Aerial crown-view tile of a tropical tree (Barro Colorado Island, Panama), acquired 20250715:
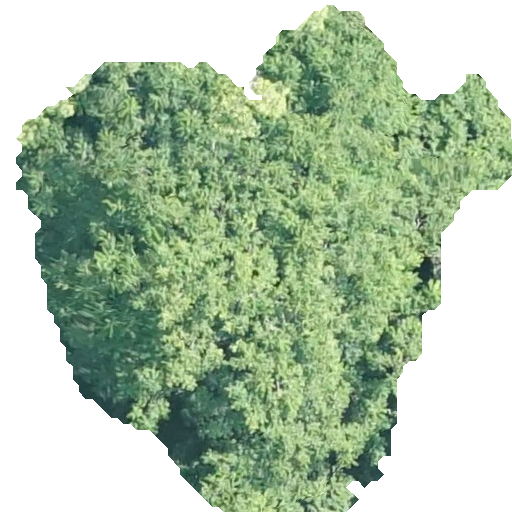
Species: Spondias mombin
GBIF accepted scientific name: Spondias mombin
Crown area: 244.575 m²